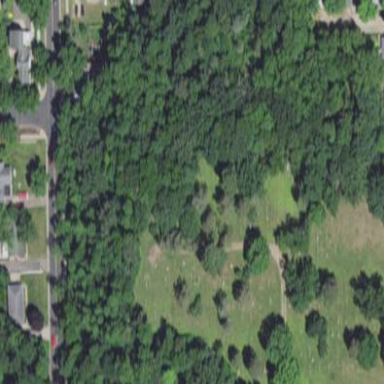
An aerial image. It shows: Cemetery.